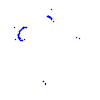
Particle: proton